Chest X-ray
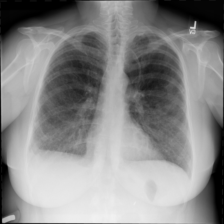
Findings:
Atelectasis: negative
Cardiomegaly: negative
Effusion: negative
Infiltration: negative
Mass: negative
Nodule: negative
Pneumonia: negative
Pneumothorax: negative
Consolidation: negative
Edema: negative
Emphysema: negative
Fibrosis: negative
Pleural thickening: negative
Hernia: negative